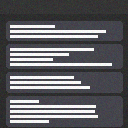
Screen state: on